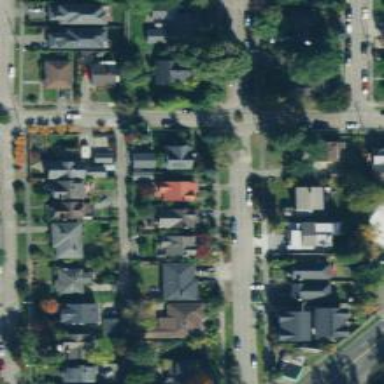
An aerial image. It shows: Residential road with separate sidewalk.